Field crop: tomato
Growth stage: 1
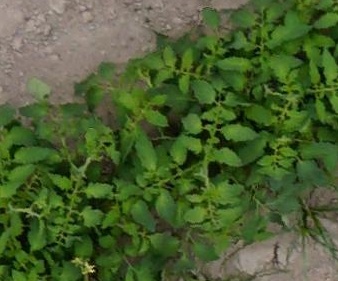
Species: tomato